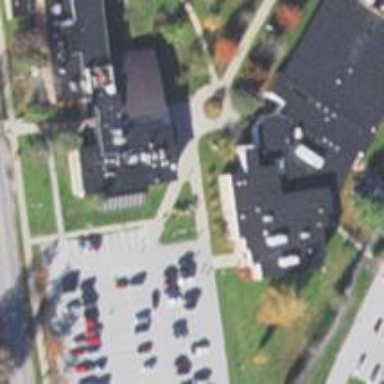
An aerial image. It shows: School building.